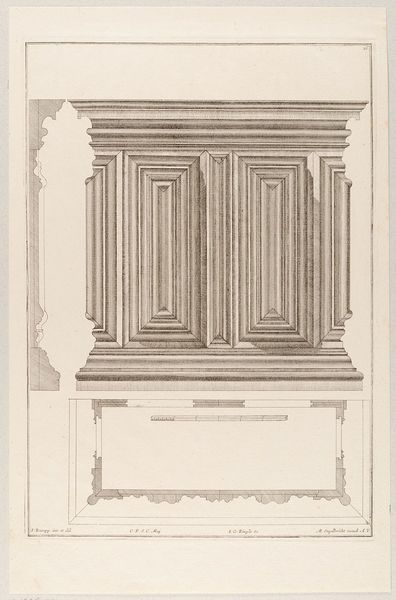
Titel: Querschnitt, Grund- und Aufriss eines Schrankes
Künstler: Johann Rumpp
Standort: Hamburg
Institution: Museum für Kunst und Gewerbe Hamburg
Schlagwörter: braun, holz, zeichnung, architektur, möbel, interieur, schrank, grafik, graphik, dekor, fotografie, photographie, rechteck, druckgraphik, druckgrafik, stich, fragment, kunstgewerbe, laubwerk, blattwerk, kassetten, kupferstich, kunsthandwerk, grundriss, aufriss, wandverkleidung, hausrat, bandelwerk, reproduktionen, industriedesign, druckerzeugnisse, ornamentstich, vorlageblätter